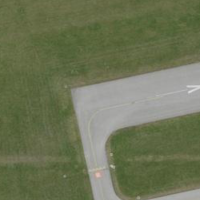
EUNIS habitat code: 52
Species observed at this site:
Chroicocephalus ridibundus
Corvus cornix